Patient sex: M
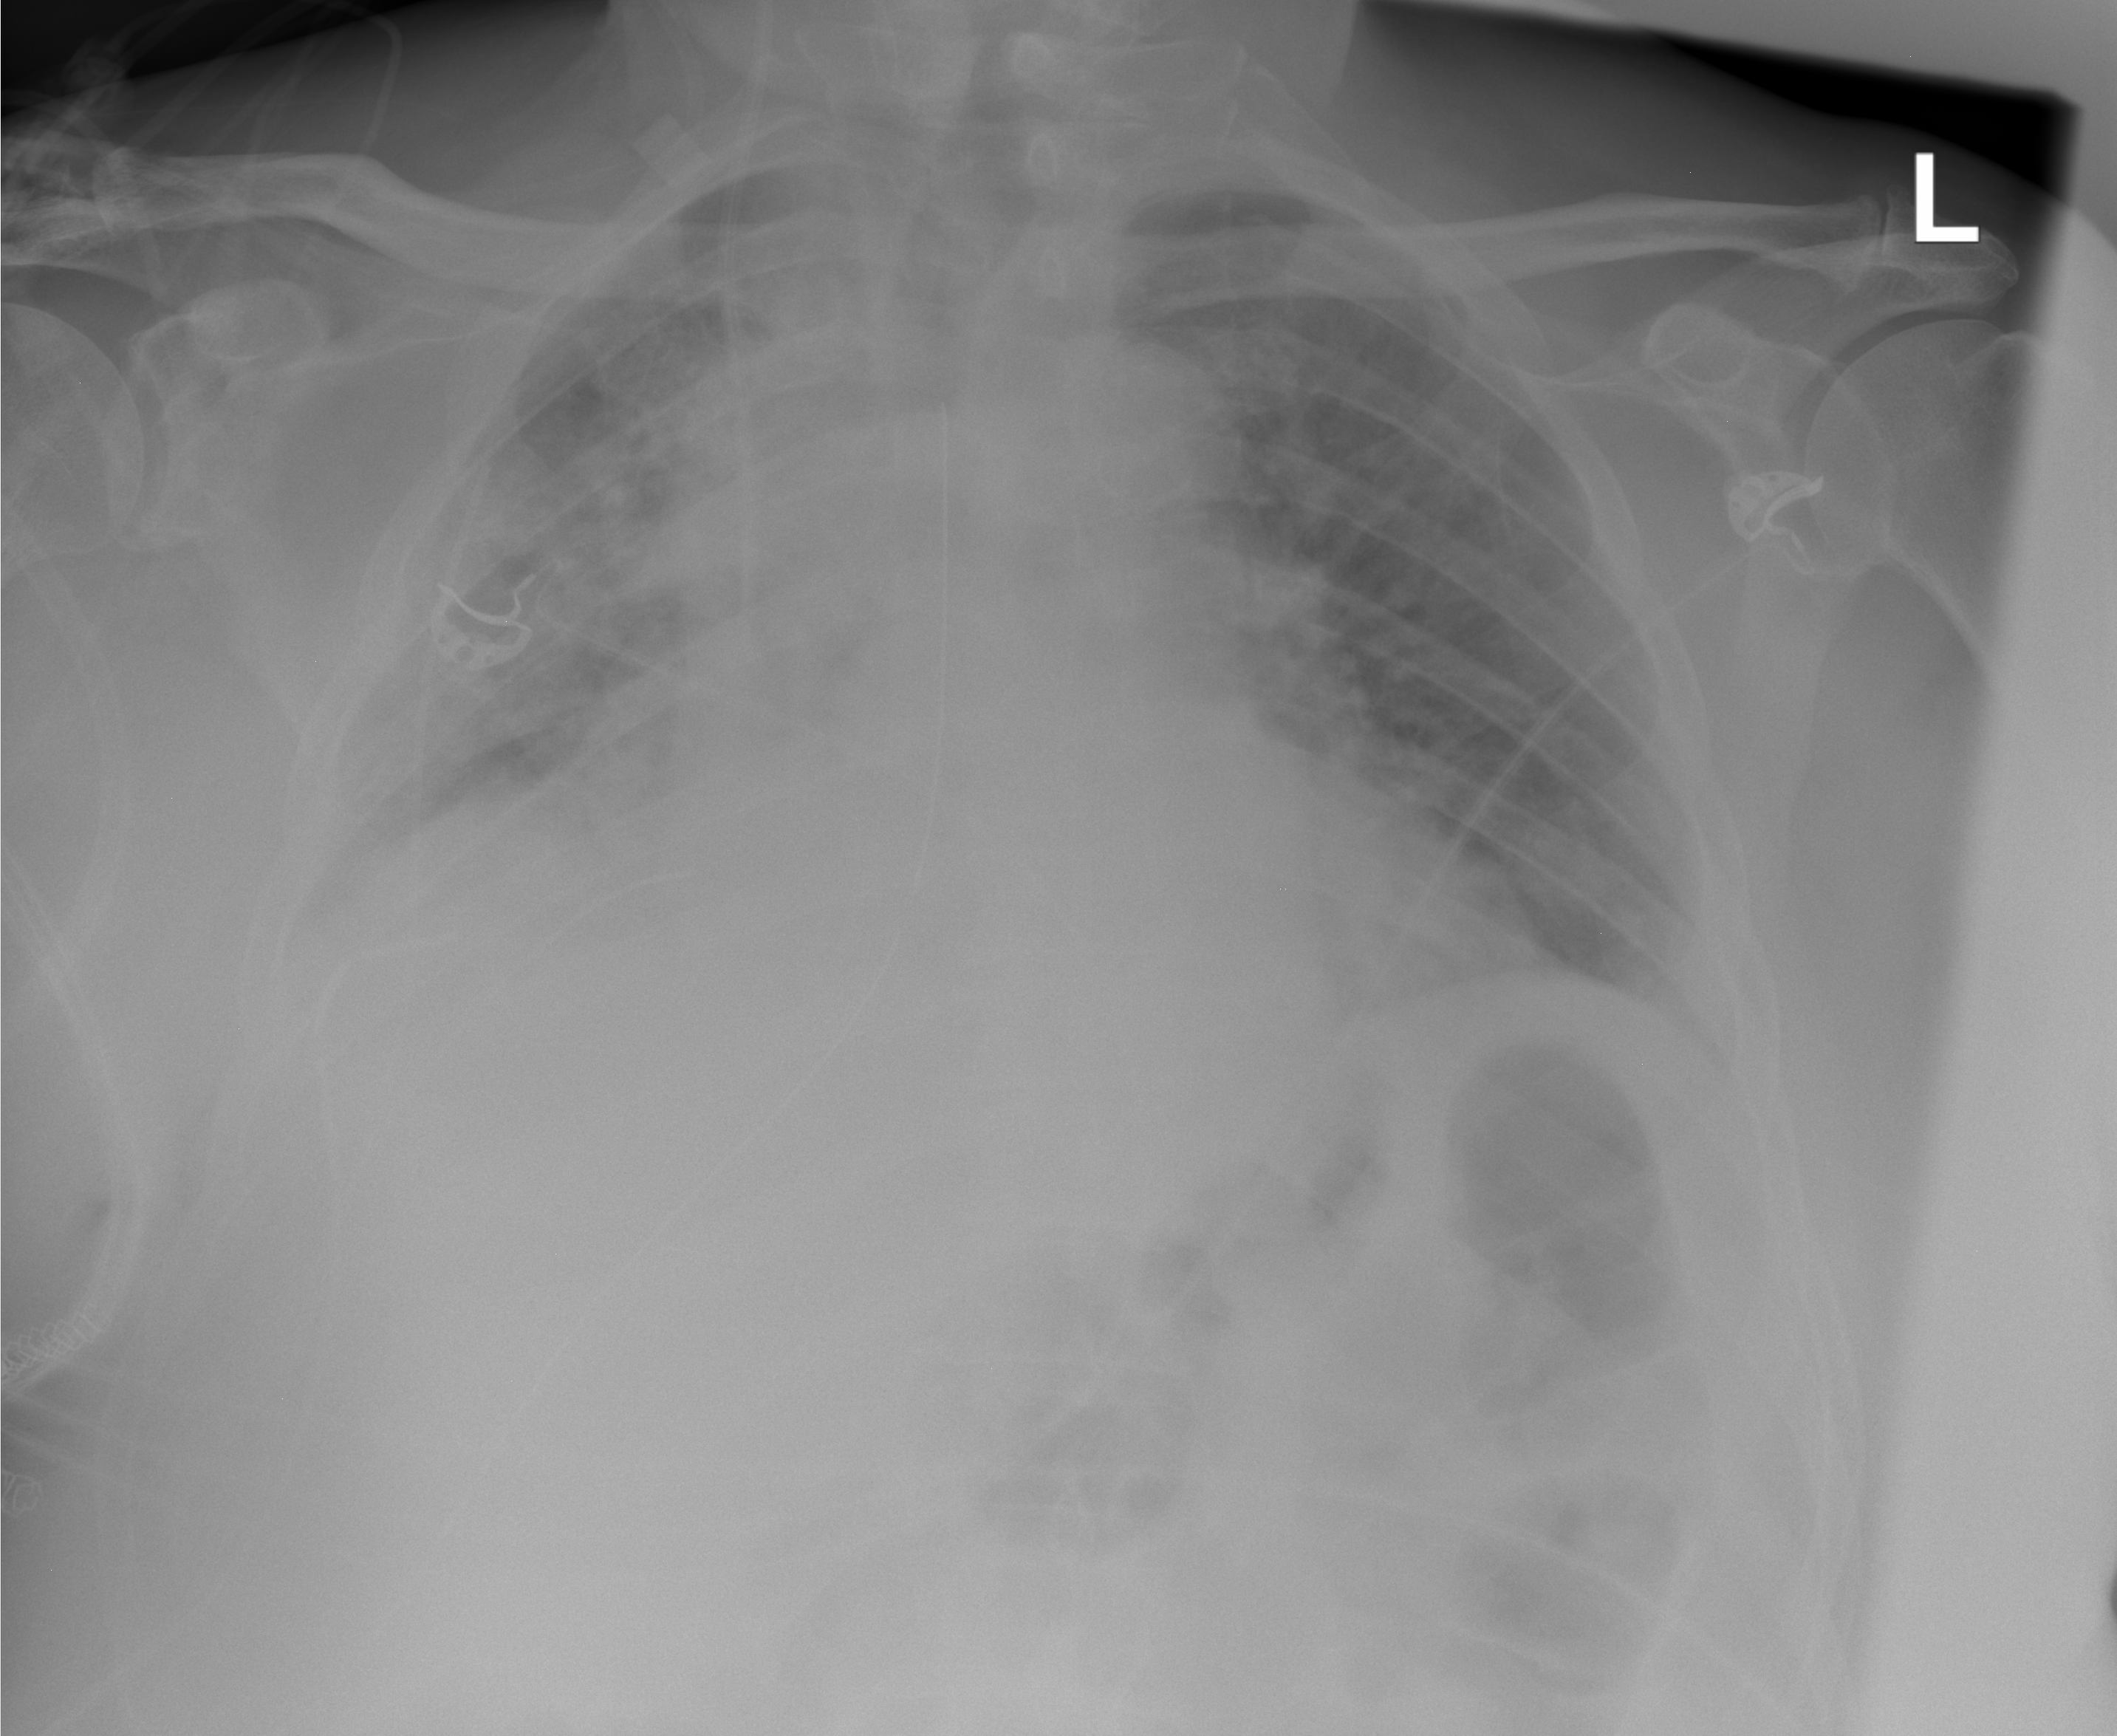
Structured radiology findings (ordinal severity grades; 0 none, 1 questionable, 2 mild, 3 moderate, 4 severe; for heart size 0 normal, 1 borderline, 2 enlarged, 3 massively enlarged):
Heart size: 2
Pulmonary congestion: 2
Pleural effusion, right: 2
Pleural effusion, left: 0
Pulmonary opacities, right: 2
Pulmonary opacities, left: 0
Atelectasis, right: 2
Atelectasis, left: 0